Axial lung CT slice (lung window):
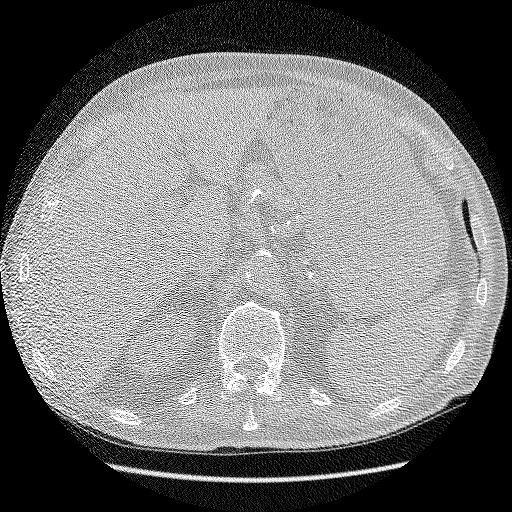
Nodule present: no